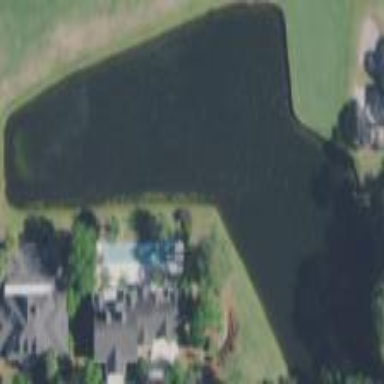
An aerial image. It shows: Pond surrounded by natural water.